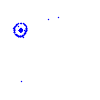
Particle: pion